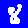
Digit: 8